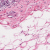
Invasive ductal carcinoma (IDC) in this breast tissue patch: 0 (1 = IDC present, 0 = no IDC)